Lunar surface albedo tile
Center latitude: 2.613
Center longitude: -43.154
Resolution (meters per pixel, mean): 133.62
Tile area (km^2): 18263.14
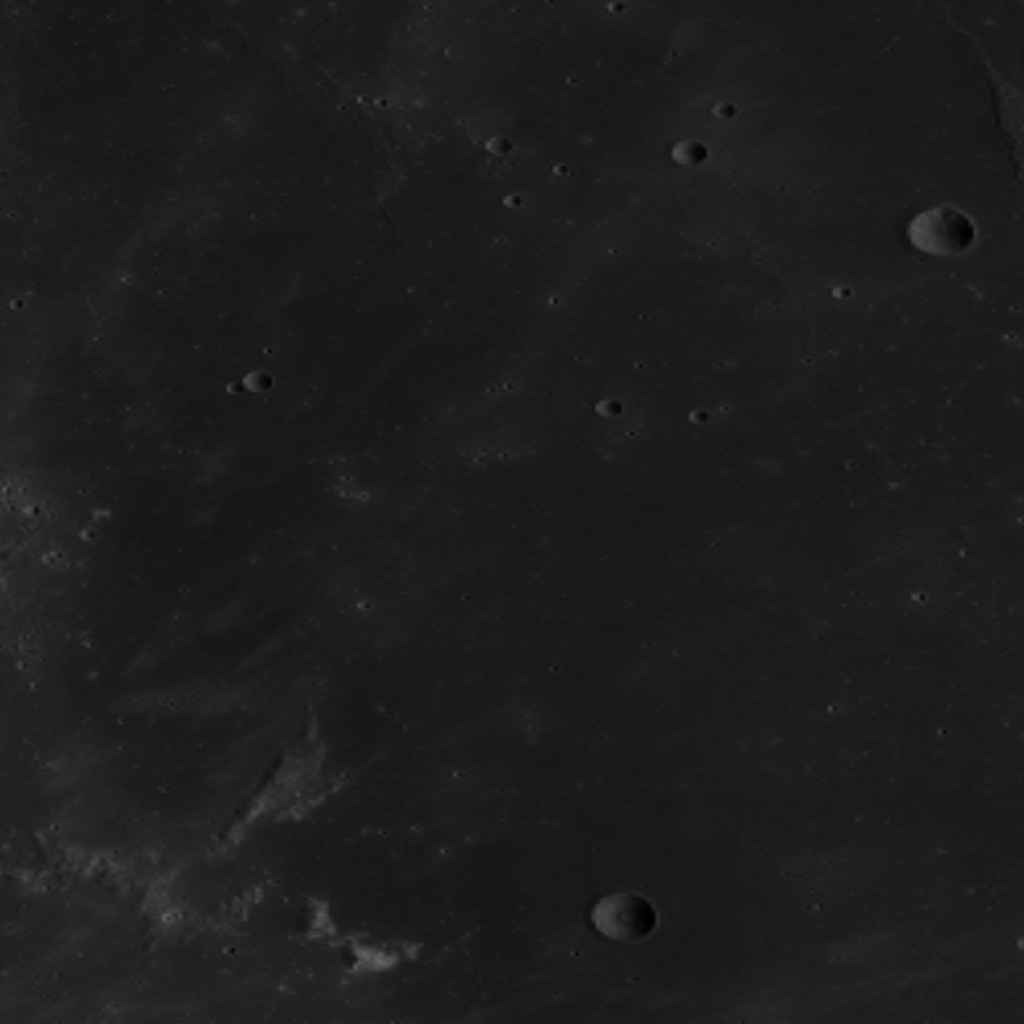